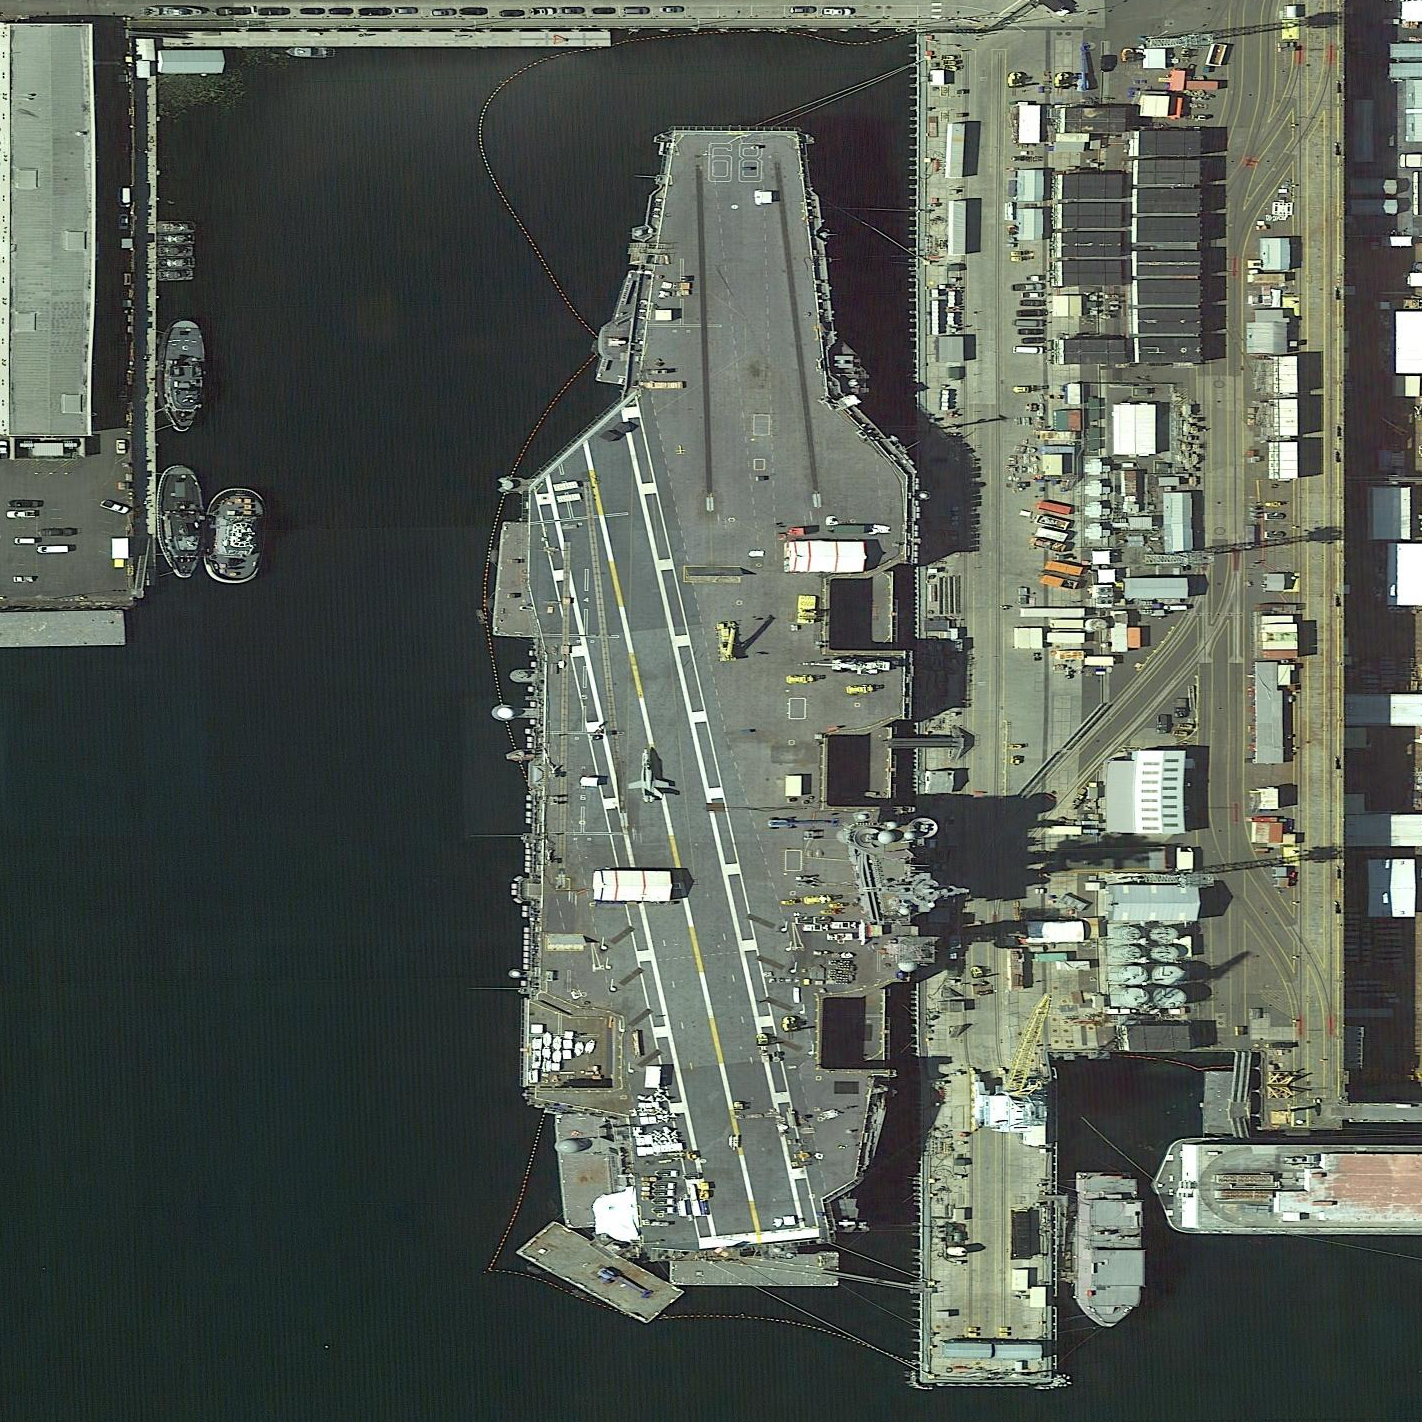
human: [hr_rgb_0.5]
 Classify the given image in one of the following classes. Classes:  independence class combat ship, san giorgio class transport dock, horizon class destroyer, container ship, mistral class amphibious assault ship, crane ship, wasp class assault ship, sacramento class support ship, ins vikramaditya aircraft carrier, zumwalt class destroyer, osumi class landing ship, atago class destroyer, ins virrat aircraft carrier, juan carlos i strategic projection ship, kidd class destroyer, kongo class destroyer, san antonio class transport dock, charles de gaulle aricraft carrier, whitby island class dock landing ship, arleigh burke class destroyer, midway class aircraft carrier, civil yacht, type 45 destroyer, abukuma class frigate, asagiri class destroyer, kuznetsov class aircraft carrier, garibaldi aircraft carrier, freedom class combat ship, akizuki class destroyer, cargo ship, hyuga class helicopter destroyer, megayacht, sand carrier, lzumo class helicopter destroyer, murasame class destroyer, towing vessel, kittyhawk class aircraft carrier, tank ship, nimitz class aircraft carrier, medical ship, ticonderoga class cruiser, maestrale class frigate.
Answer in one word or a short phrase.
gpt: Nimitz class aircraft carrier